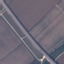
Land use / land cover class: Highway